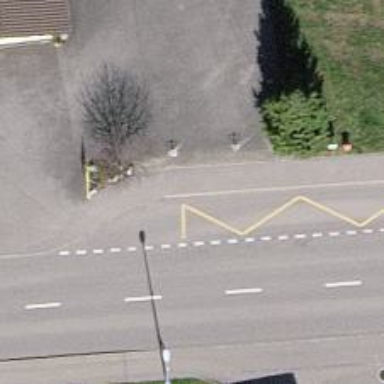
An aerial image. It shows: Bus stop with platform for public transport.